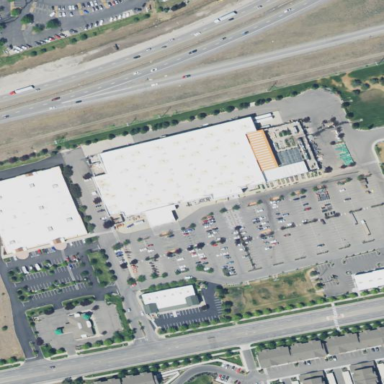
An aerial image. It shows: Retail building.